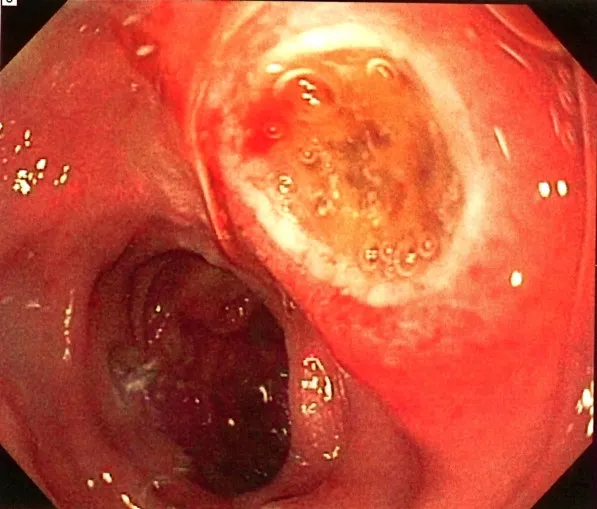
EGD showing large ulcerated gastric nodule together with large nodules in the duodenum.
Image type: endoscopy (gi_endoscopy)